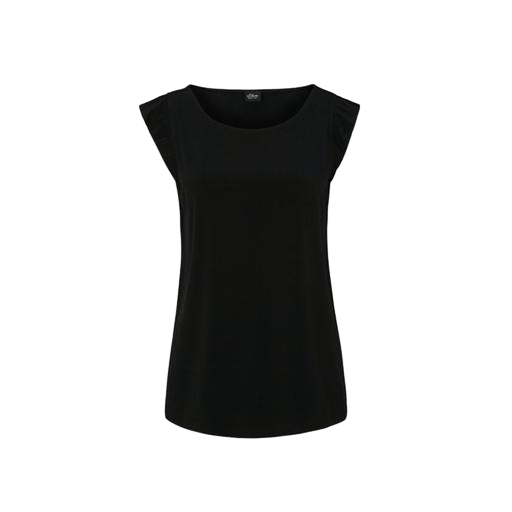
black cap-sleeve t-shirt, black top cap sleeves, cap-sleeved tee, white background